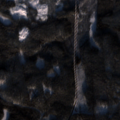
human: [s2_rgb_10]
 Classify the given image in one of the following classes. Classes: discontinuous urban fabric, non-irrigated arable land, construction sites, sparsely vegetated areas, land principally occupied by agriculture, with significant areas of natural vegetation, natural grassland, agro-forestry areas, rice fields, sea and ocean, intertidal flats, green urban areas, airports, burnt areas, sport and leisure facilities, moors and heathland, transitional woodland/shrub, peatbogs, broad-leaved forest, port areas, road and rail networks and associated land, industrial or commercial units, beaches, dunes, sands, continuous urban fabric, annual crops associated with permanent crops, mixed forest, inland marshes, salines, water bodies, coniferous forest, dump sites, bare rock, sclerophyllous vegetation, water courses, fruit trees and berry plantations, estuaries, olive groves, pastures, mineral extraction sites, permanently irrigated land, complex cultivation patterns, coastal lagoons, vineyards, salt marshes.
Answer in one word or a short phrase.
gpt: coniferous forest